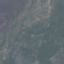
Label: HerbaceousVegetation